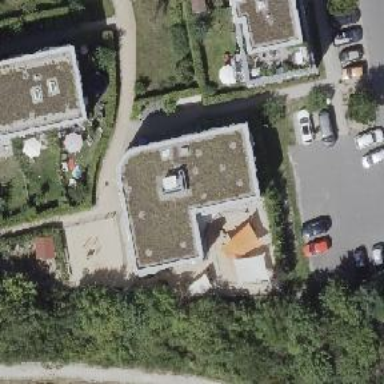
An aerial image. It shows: Kindergarten building.